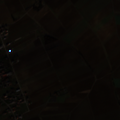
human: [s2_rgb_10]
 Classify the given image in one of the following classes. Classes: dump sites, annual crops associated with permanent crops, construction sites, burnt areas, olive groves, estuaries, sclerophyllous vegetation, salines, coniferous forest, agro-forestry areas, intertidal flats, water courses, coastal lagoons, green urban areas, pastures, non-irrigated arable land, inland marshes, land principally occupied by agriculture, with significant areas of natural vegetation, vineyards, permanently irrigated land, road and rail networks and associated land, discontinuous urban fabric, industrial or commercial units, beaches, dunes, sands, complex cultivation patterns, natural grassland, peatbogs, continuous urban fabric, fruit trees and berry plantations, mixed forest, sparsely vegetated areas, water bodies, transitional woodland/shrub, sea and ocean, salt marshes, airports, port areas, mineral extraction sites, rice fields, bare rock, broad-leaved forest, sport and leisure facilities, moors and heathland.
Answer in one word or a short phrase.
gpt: discontinuous urban fabric, non-irrigated arable land